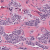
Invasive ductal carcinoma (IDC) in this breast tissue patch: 1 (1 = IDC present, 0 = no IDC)